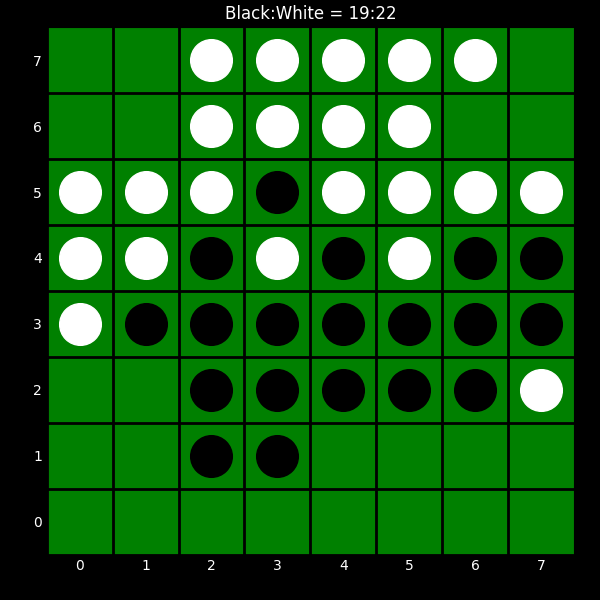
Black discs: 19
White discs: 22